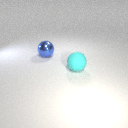
large cyan rubber sphere in front of large blue metal sphere